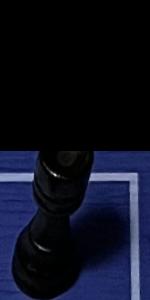
Label: Rook_Black